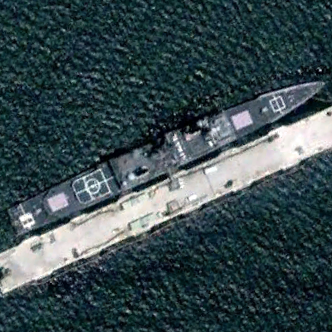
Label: cruiser